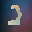
Label: 2